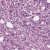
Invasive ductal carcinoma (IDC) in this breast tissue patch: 1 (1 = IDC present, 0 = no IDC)